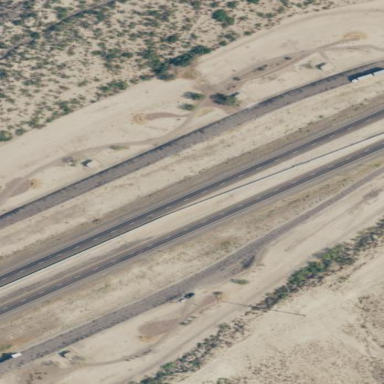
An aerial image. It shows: Rest area on the road.